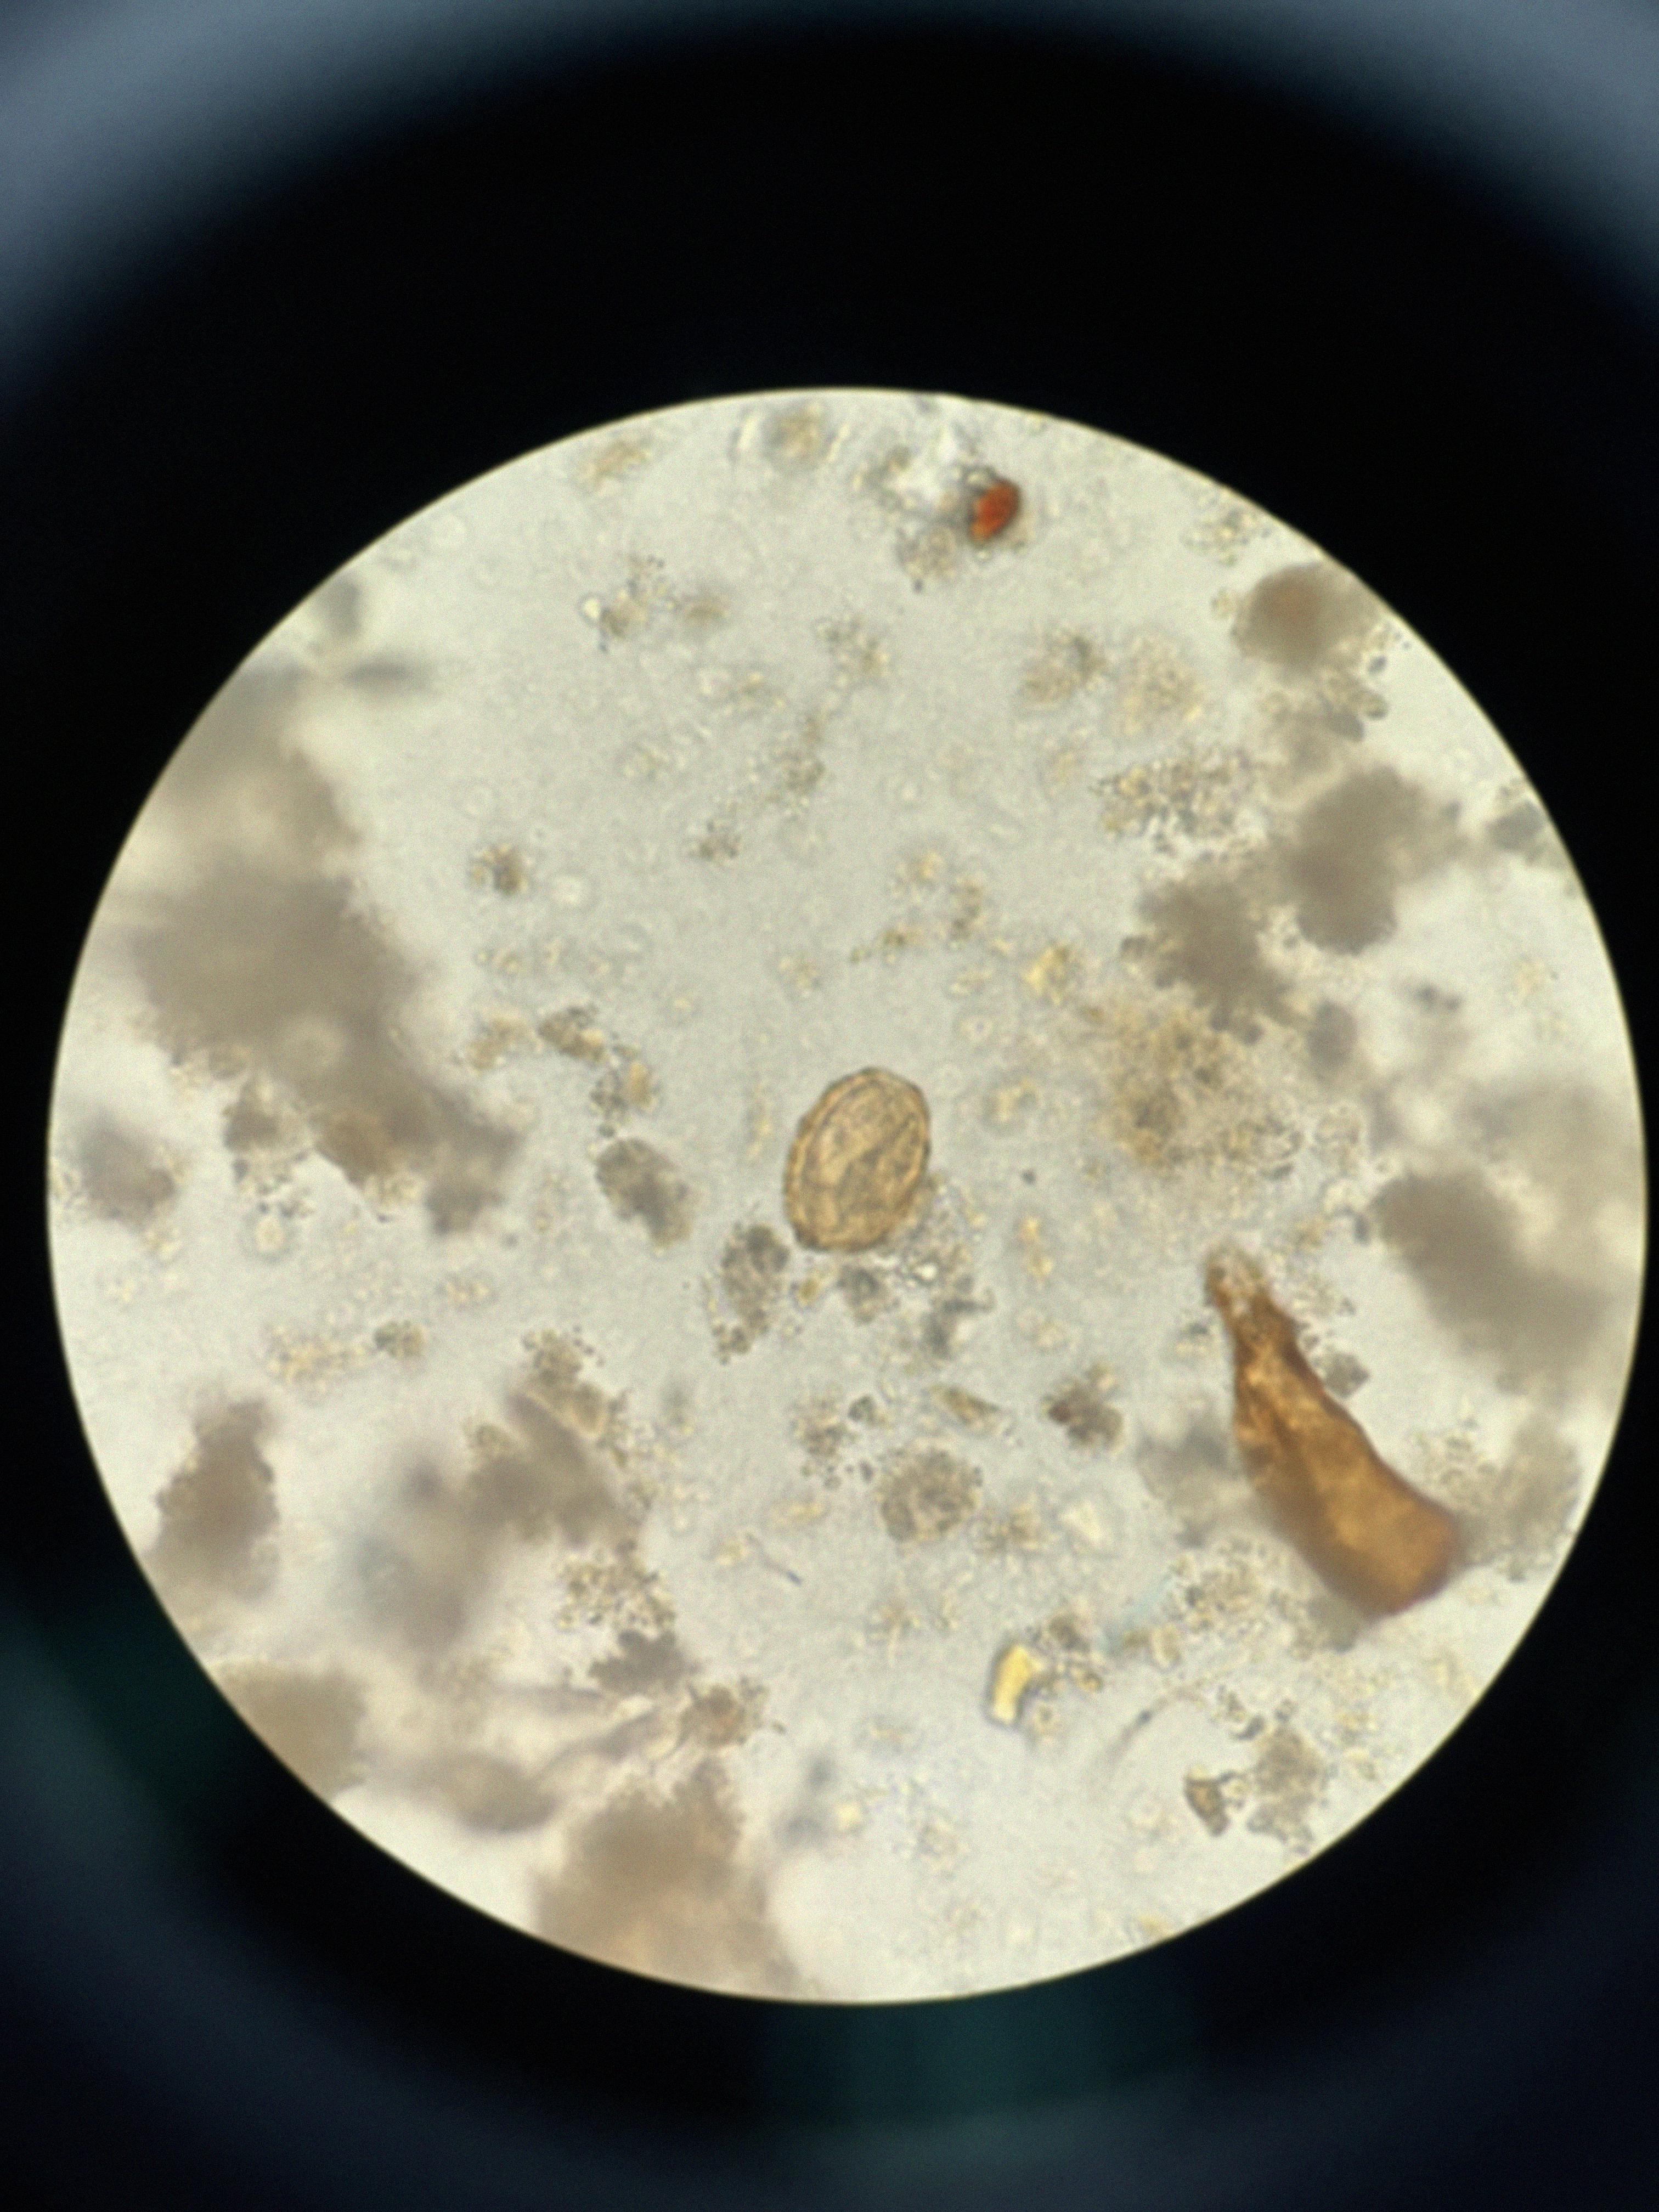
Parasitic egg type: Ascaris lumbricoides